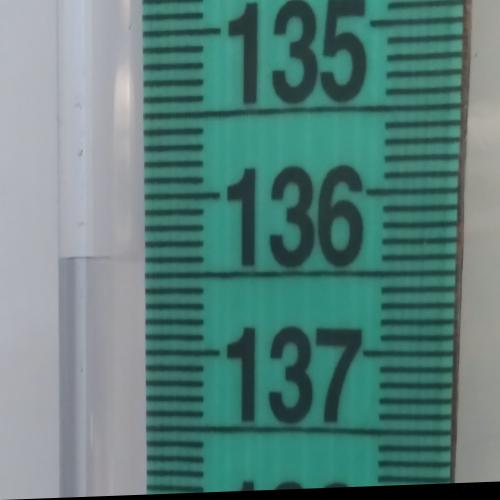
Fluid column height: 136.4 cm